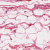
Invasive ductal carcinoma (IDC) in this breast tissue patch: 0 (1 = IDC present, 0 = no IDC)